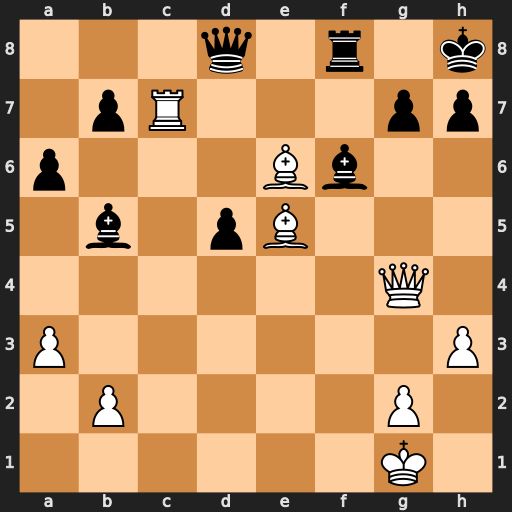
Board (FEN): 3q1r1k/1pR3pp/p3Bb2/1b1pB3/6Q1/P6P/1P4P1/6K1
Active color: w
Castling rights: -
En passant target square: -
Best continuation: Qxg7+ Bxg7 Bxg7#